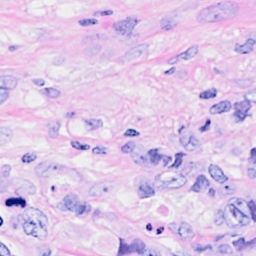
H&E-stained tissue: Breast